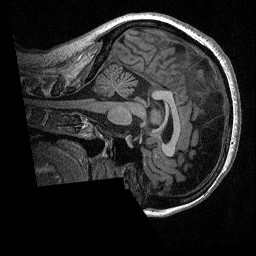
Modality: T1w
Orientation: sagittal
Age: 45
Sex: female
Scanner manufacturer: siemens
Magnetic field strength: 3 T
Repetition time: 2.3 s
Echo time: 0.00298 s